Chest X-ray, PA view. Patient: 65 years old, sex F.
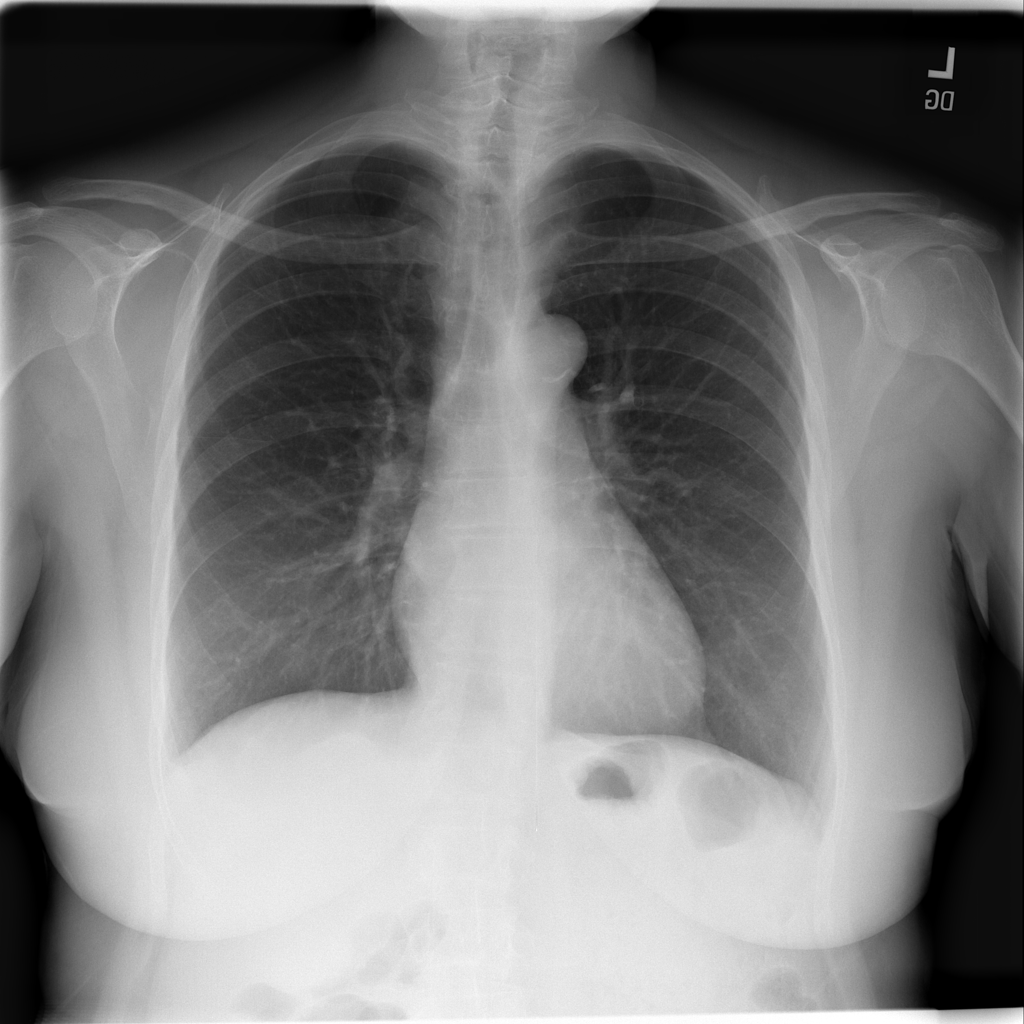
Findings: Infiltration